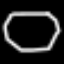
Label: octagon